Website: macys
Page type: gifting
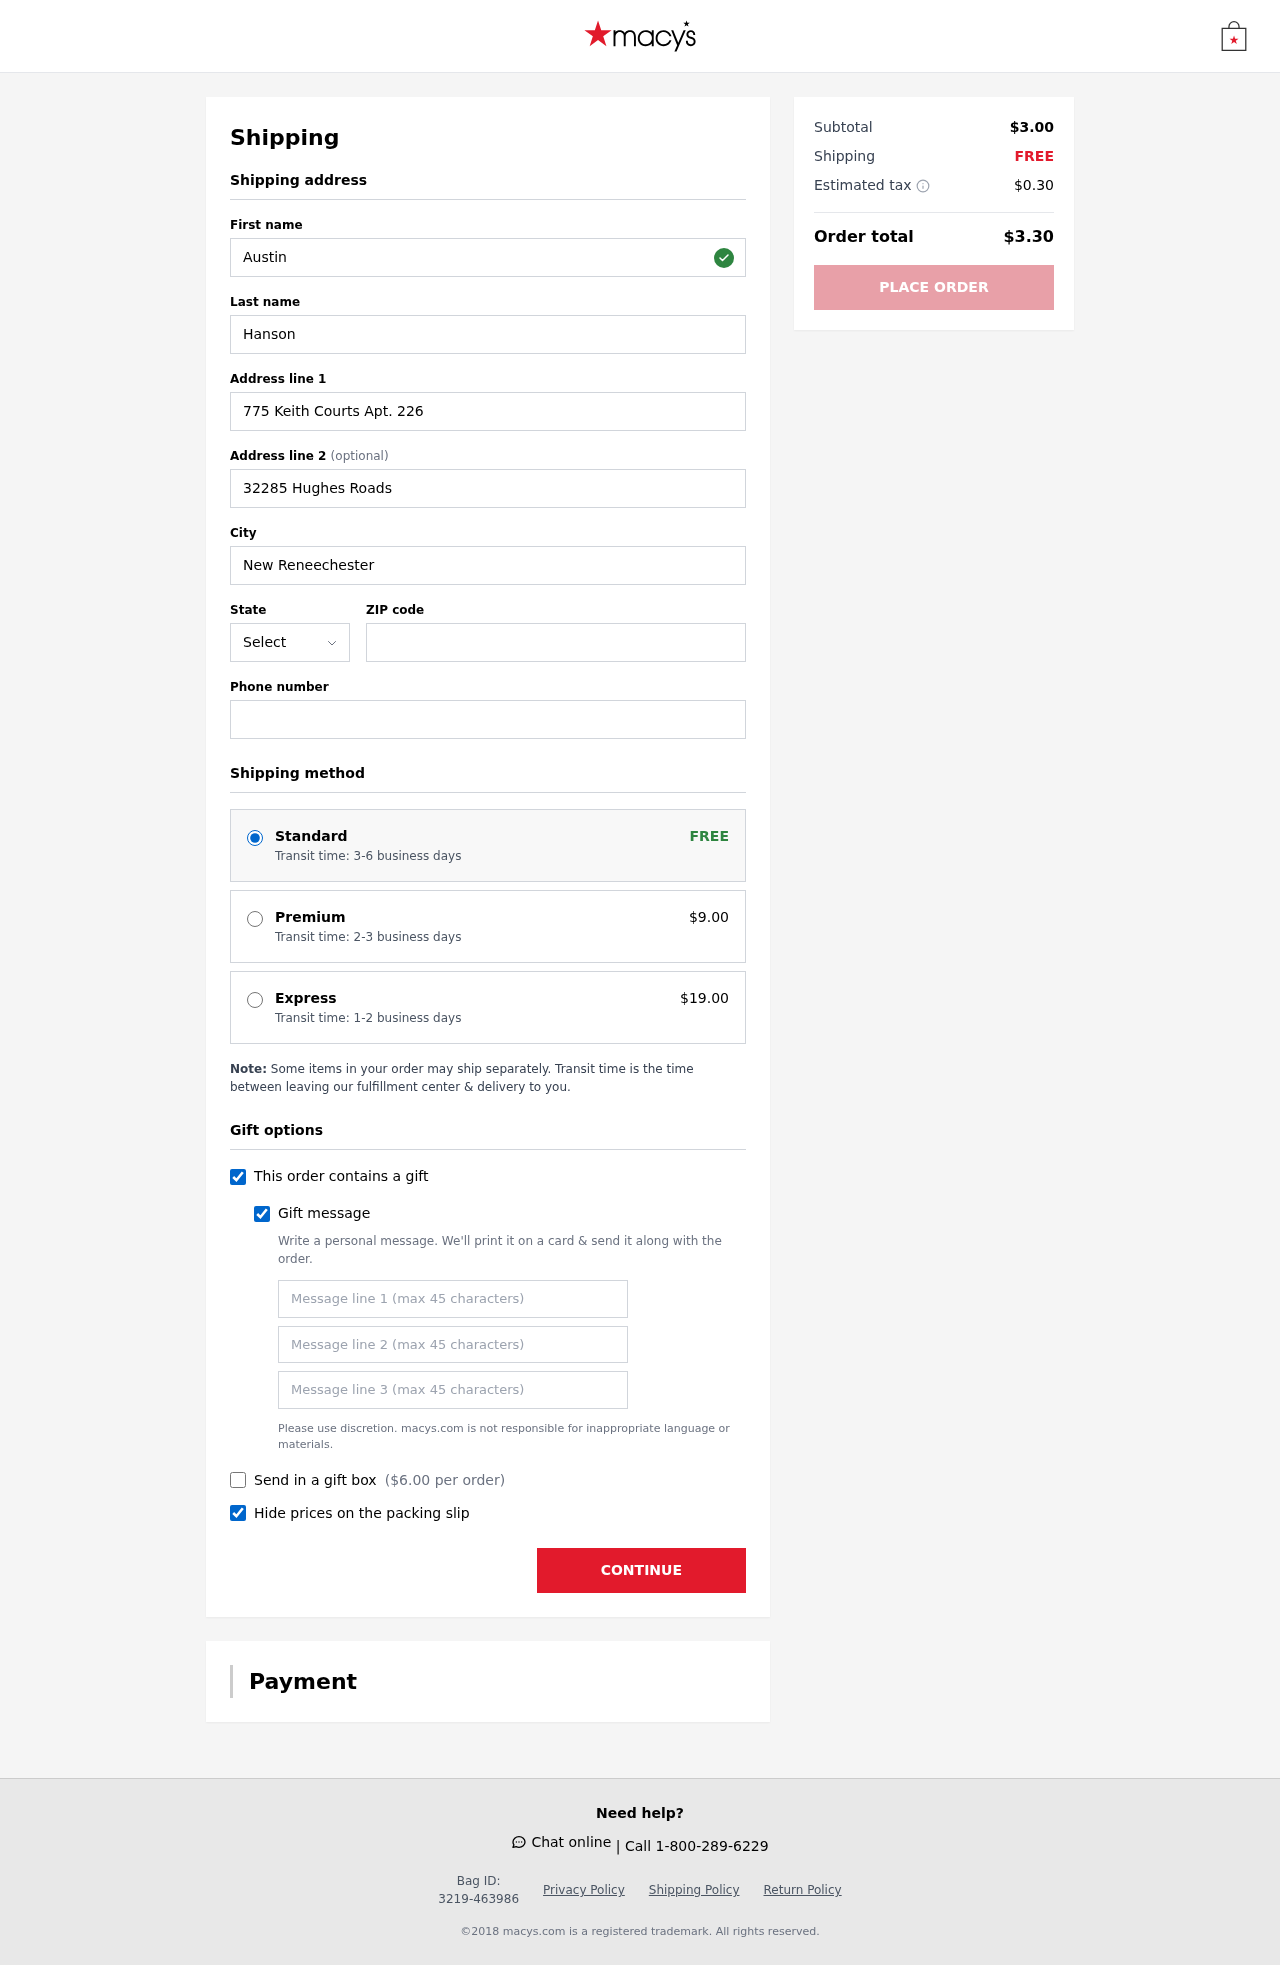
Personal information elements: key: PII_STATE_ABBR
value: GA
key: PII_FIRSTNAME
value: Austin
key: PII_LASTNAME
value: Hanson
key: PII_STREET
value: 775 Keith Courts Apt. 226
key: PII_STREET2
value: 32285 Hughes Roads
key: PII_CITY
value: New Reneechester
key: PII_POSTCODE
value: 74119
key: PII_PHONE
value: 5085470681
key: PII_GIFT_MESSAGE
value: Hey Latasha, I came across this organic flaxseed and thought it would be perfect for your healthy recipes! I know how much you enjoy adding nutritious touches to your meals. Hope you find some new favorites with it!  Austin
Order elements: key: ORDER_SHIPPING_STANDARD
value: Transit time: 3-6 business days
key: ORDER_SHIPPING_PREMIUM
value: Transit time: 2-3 business days
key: ORDER_SHIPPING_PREMIUM_PRICE
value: $9.00
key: ORDER_SHIPPING_EXPRESS
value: Transit time: 1-2 business days
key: ORDER_SHIPPING_EXPRESS_PRICE
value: $19.00
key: ORDER_GIFT_BOX_PRICE
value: $6.00
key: ORDER_SUBTOTAL
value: $3.00
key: ORDER_SHIPPING_COST
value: FREE
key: ORDER_TAX
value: $0.30
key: ORDER_TOTAL
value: $3.30